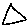
Label: triangle